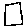
Label: square